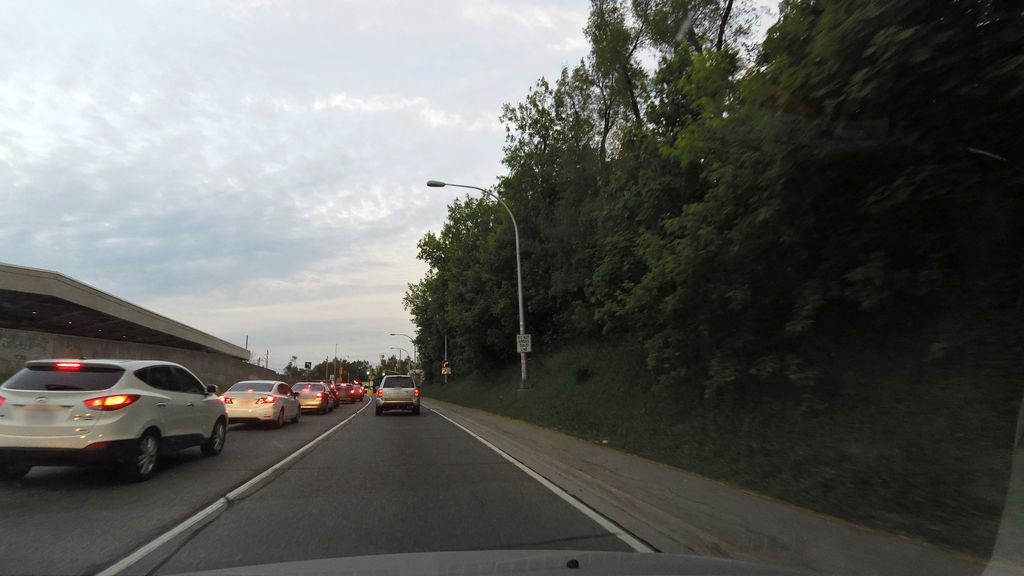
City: toronto